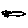
Label: car